Question: I'm currently looking for a widget for Mac OSX apps, which looks like this one:

I have seen such "top bars" in many apps, so i thought there should be a widget out there, but I haven't found anything about this.
Thanks
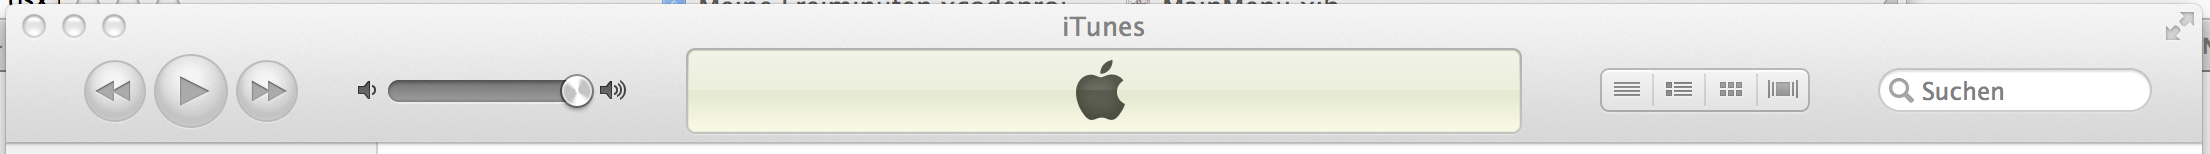
Answer: That is an <URL>. Items like those found in iTunes require custom views inside the toolbar items.